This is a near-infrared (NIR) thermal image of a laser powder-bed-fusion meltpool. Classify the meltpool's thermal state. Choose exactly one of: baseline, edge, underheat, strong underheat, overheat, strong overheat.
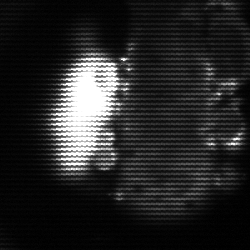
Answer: strong underheat